Field crop: maize
Growth stage: 2
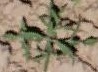
Species: atriplex